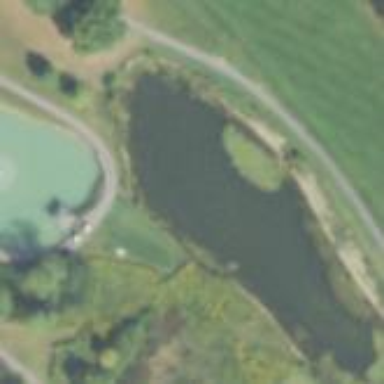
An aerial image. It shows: Water hazard in golf course. The hazard is natural water feature.